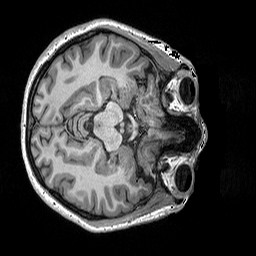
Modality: T1w
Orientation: axial
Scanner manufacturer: siemens
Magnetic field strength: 3 T
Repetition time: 2.3 s
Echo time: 0.00298 s